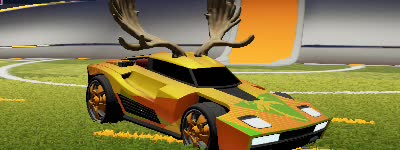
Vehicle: breakout